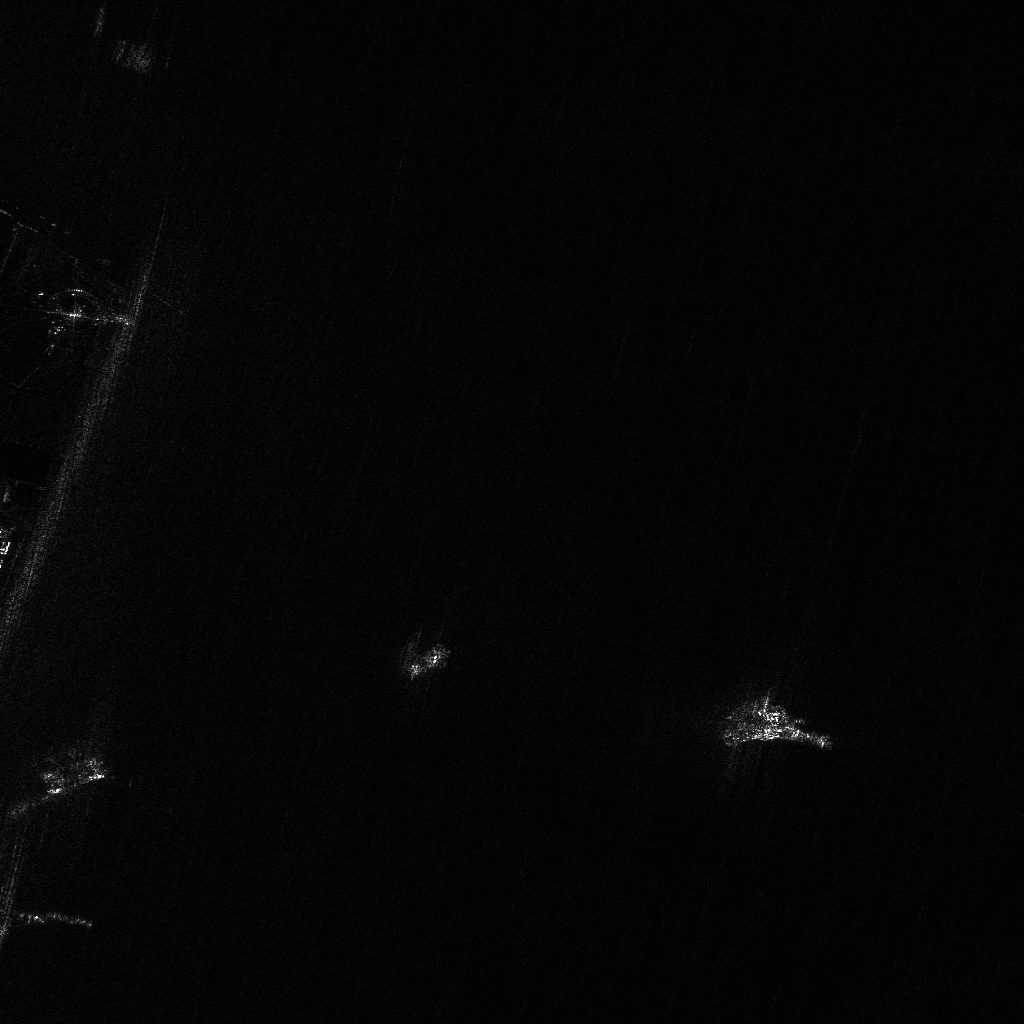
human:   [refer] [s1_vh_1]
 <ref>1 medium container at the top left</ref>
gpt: <box>[[10, 4, 14, 6, 21]]</box>